Current action and preconditions to check: trajectory_clear

Your task: For each precondition in the list above, predict whether it will hold at this action.

Consider the current scene as observed from the mobile robot's camera, and analyze the predicted future states of all dynamic agents (e.g., people, animals, vehicles, or any moving entities) within the NEXT SECOND.

IMPORTANT: Only answer "very likely" if you are absolutely certain—based on strong, clear evidence—that a dynamic agent will violate the precondition in the predicted future state. Do NOT answer "very likely" for unlikely, ambiguous, or low-probability risks.

Ask yourself for each precondition: Is there a high probability, with clear and convincing evidence, that the predicted future states of any dynamic agent will interfere with the predicted future state of the currently executing action within the NEXT SECOND, causing that precondition to fail?

Assess the risk level based on these predictions. Use "likely" or "very likely" if motions create a clear risk of interference.

Use "neutral" or "improbable" if agents are nearby but their predicted paths are clearly diverging or non-conflicting.

Failure Risk Categories: "very improbable", "improbable", "neutral", "likely", "very likely"

Answer Format: Output ONLY the probability_of_failure value from these categories: "very improbable", "improbable", "neutral", "likely", "very likely"

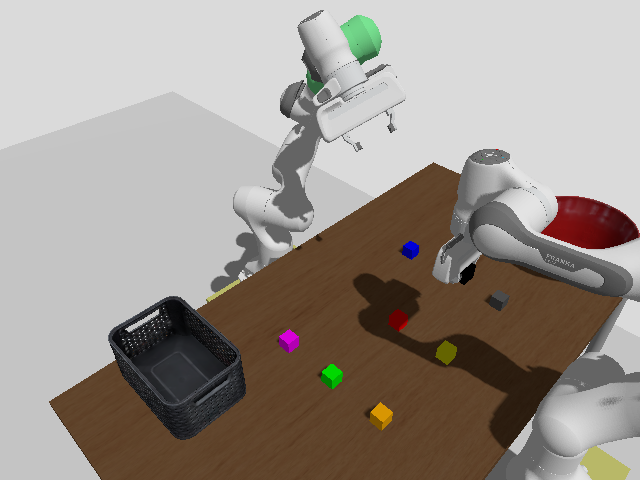

Answer: very improbable